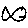
Label: fish